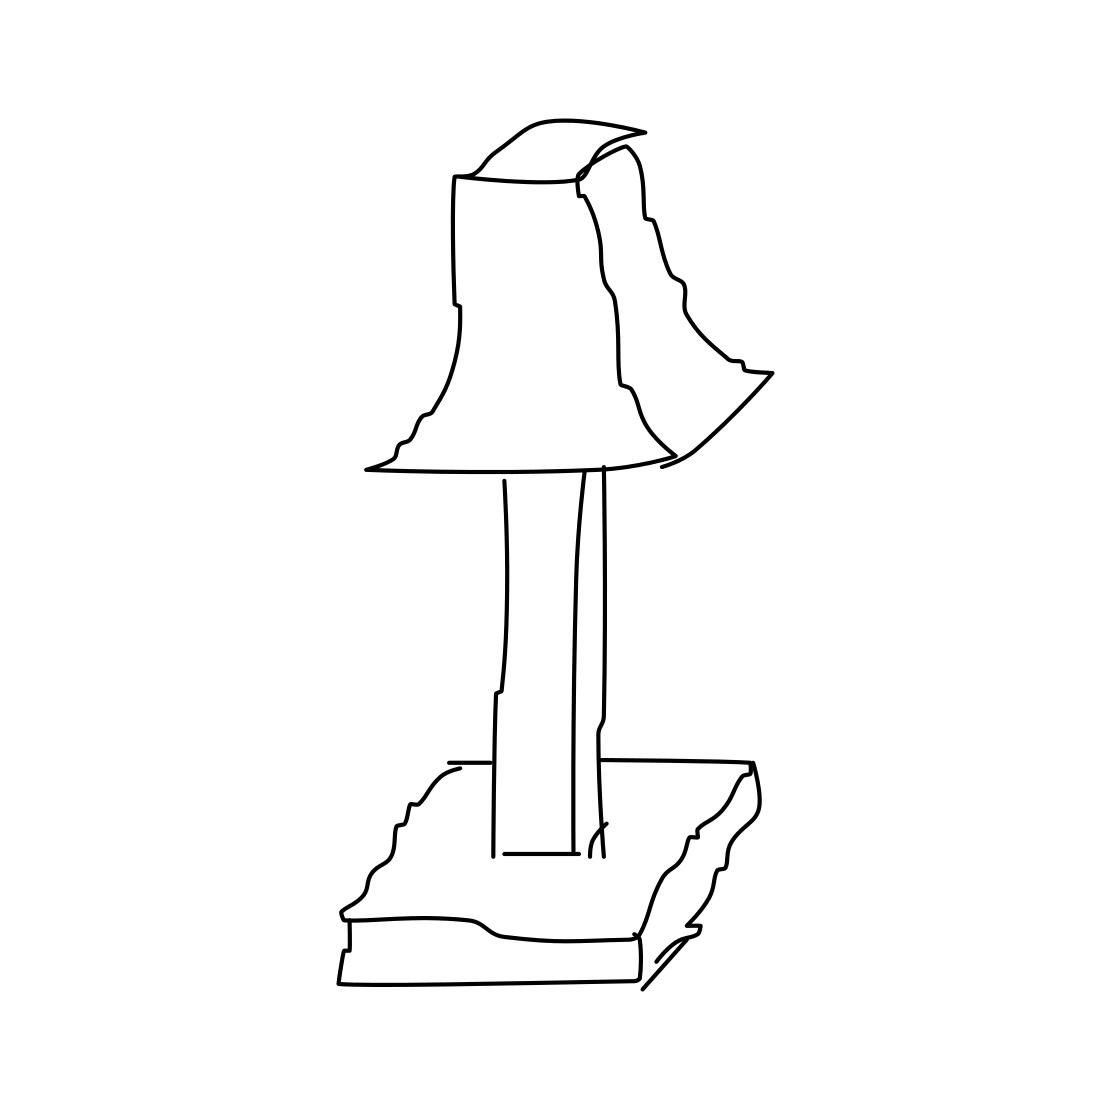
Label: tablelamp